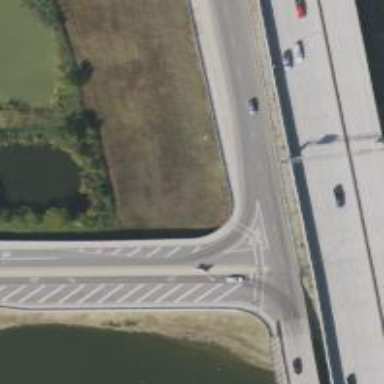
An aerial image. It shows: Secondary link road with asphalt surface. There is sidewalk on the left side.